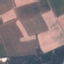
Land use / land cover: PermanentCrop